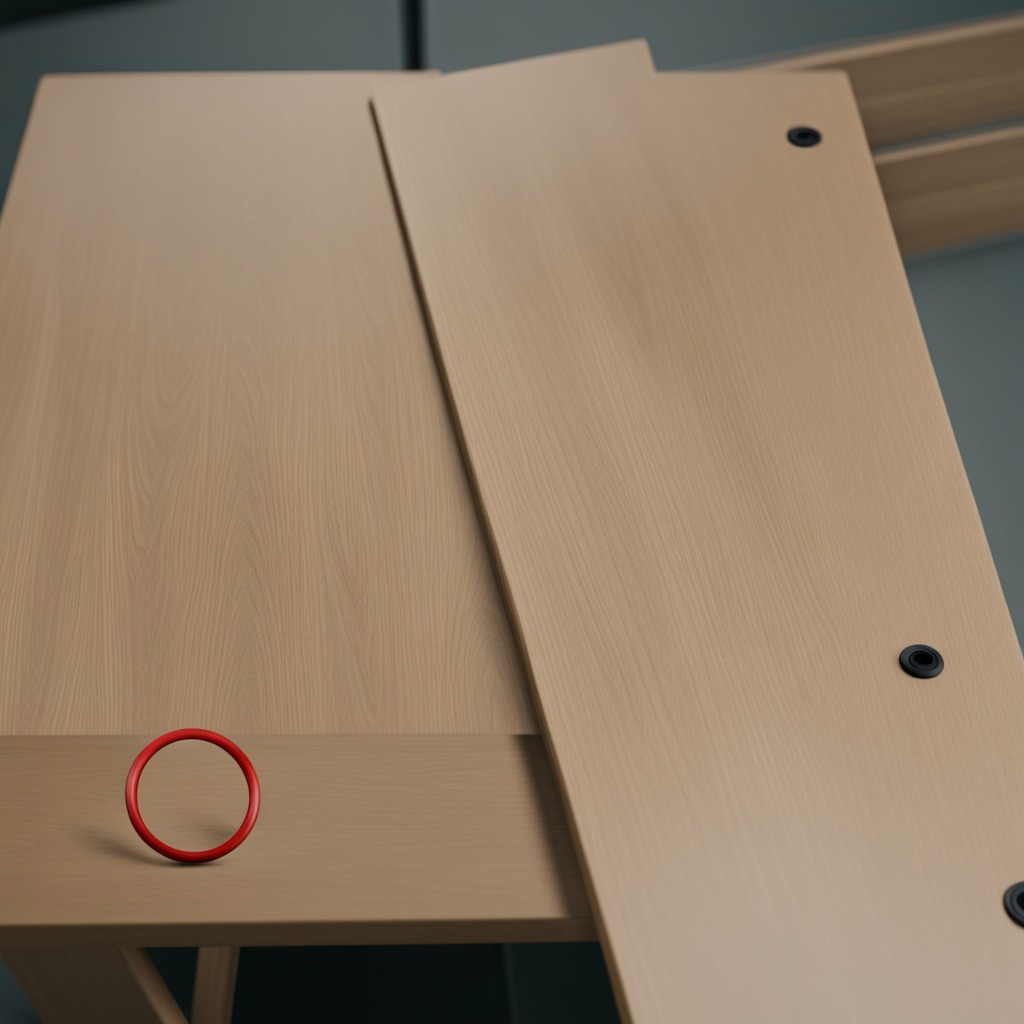
A rubber O-ring lies on a workbench inside a coastal fishing gear workshop.